Brain MRI, t1w sequence, axial 2D slice.
Patient: age 29, sex M, weight 90 kg, height 1.9 m
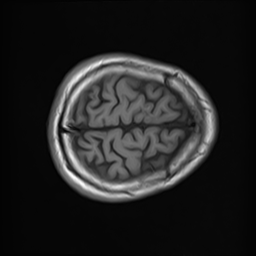